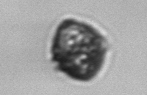
Label: Kryptoperidinium_triquetrum